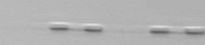
Label: Leptocylindrus